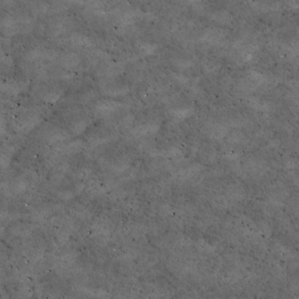
Label: non_frost